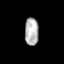
Tissue: prostate
Cell type: B cells
Senescence score: 0.3364
Nuclear area (px): 371
Mean DAPI intensity: 181.294